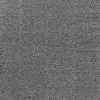
Atmospheric dust classification: dusty